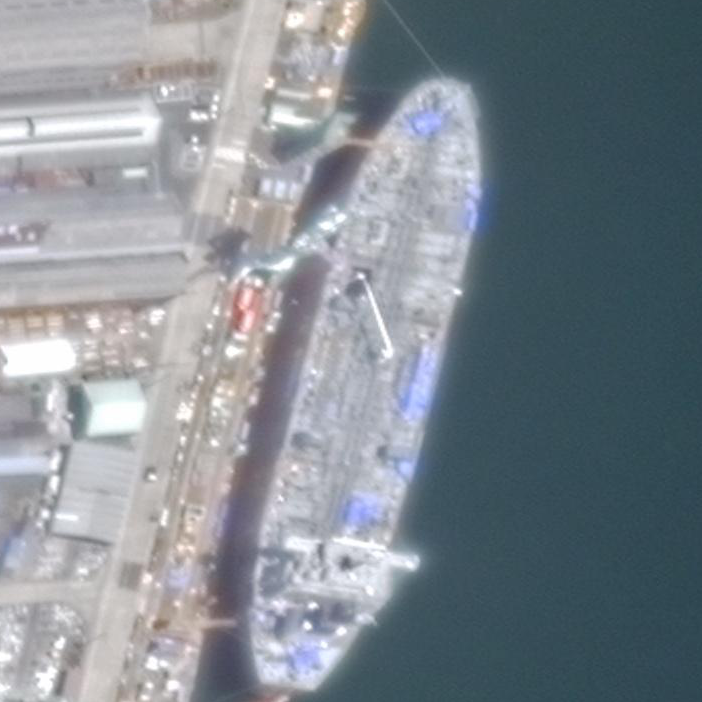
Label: Tank_ship